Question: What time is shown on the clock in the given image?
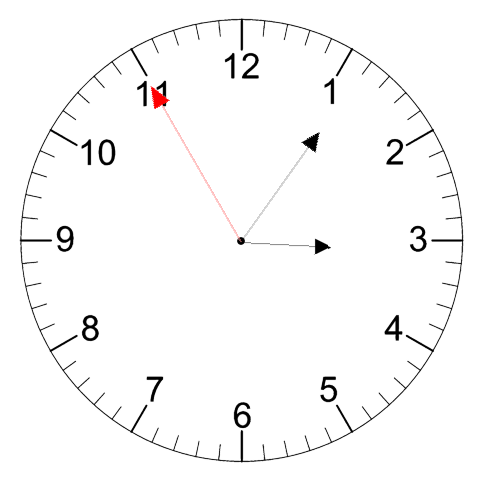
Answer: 03:05:55